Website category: jobs
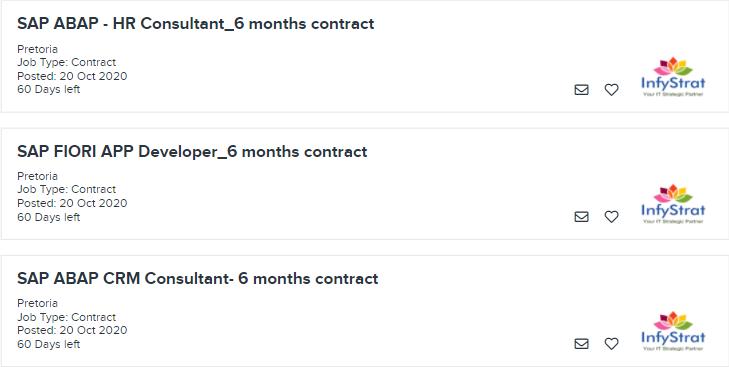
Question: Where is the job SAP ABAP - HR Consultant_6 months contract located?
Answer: Pretoria

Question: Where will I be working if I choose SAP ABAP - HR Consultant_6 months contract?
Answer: Pretoria

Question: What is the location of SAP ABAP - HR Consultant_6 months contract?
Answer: Pretoria

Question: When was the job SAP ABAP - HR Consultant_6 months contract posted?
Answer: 20 Oct 2020

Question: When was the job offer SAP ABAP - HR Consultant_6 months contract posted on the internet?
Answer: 20 Oct 2020

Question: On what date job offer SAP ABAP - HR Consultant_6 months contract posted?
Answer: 20 Oct 2020

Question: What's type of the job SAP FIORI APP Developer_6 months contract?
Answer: Job Type: Contract

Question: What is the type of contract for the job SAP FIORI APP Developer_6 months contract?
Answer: Job Type: Contract

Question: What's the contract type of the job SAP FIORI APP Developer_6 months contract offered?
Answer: Job Type: Contract

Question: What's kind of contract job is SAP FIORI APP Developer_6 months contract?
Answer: Job Type: Contract

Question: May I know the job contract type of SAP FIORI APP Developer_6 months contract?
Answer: Job Type: Contract

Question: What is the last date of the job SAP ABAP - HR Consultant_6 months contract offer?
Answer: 60 Days left

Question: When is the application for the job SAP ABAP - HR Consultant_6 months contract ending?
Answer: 60 Days left

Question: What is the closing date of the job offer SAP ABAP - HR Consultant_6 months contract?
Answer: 60 Days left

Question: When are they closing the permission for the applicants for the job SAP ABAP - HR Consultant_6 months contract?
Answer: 60 Days left

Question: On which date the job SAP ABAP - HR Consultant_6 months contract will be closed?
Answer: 60 Days left

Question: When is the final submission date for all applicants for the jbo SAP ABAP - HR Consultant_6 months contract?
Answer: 60 Days left